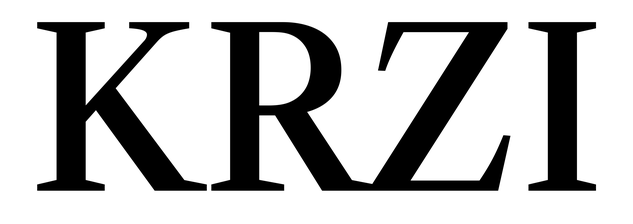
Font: LibreCaslonText_Medium